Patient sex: M
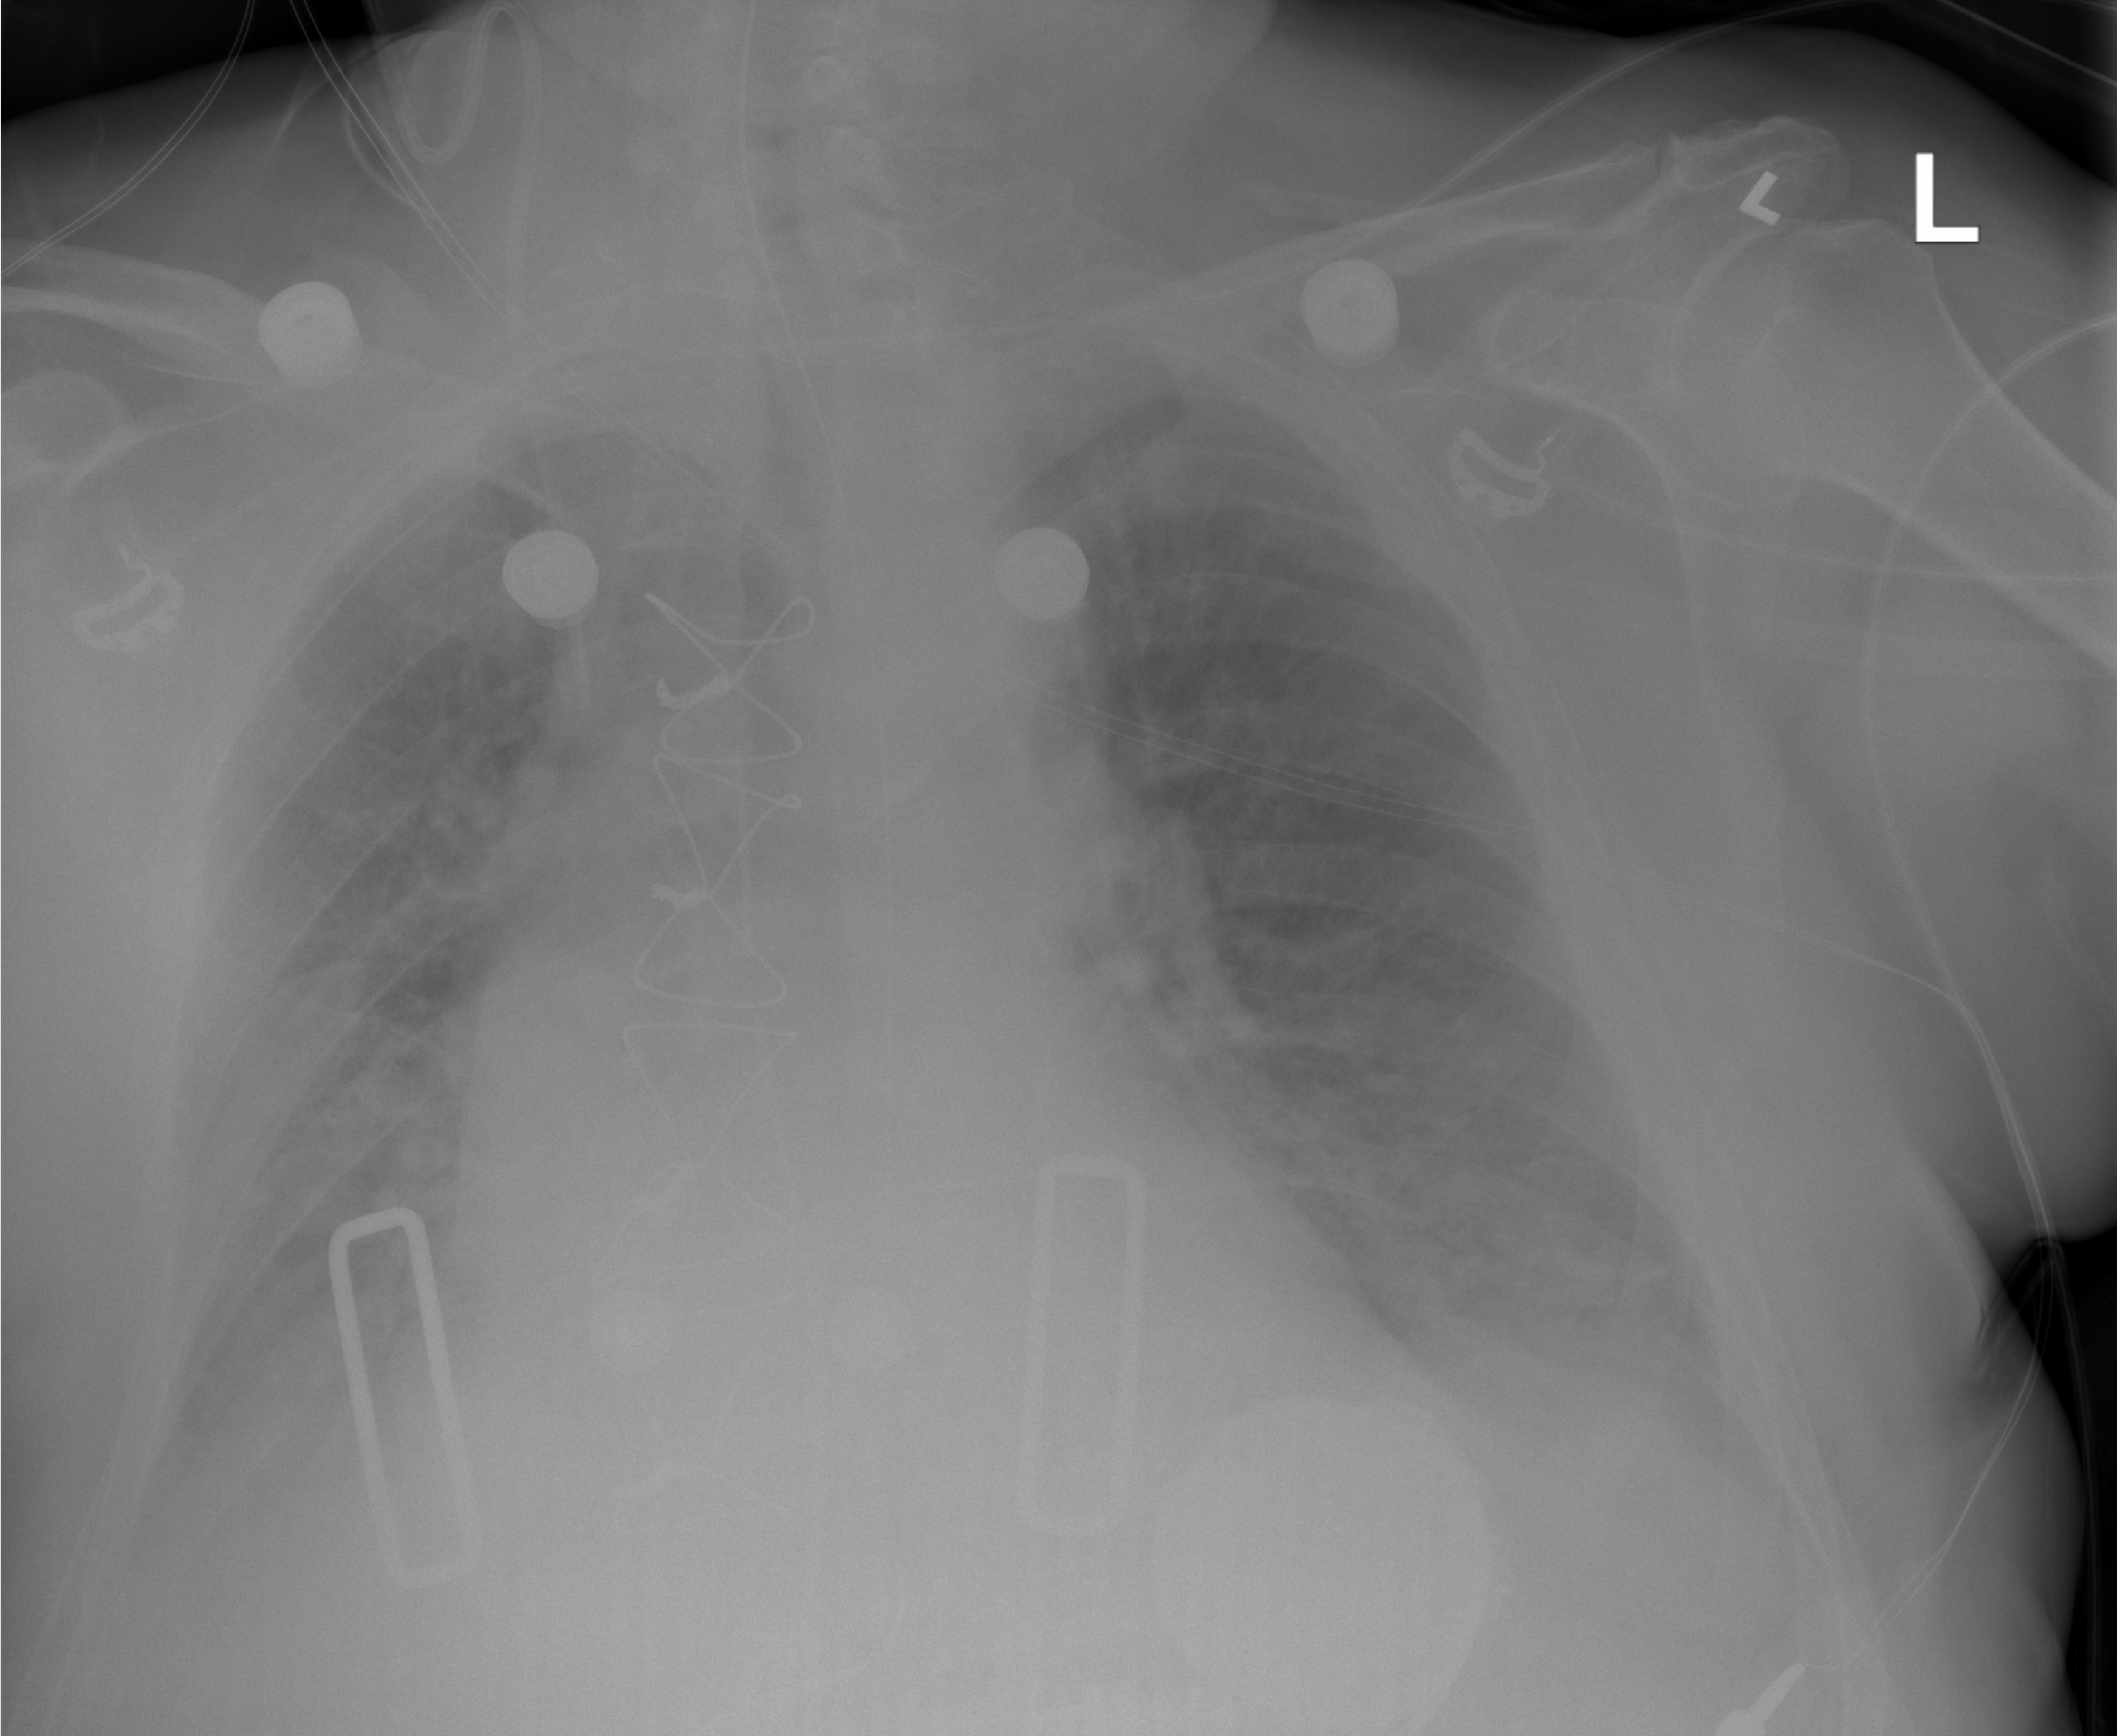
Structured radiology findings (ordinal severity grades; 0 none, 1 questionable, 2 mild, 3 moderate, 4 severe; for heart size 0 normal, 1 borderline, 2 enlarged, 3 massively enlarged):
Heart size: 2
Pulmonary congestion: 2
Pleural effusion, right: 1
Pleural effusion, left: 2
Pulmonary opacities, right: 0
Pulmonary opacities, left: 0
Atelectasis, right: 1
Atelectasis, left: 2